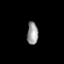
Tissue: prostate
Cell type: T cells
Senescence score: 0.6836
Nuclear area (px): 240
Mean DAPI intensity: 154.542